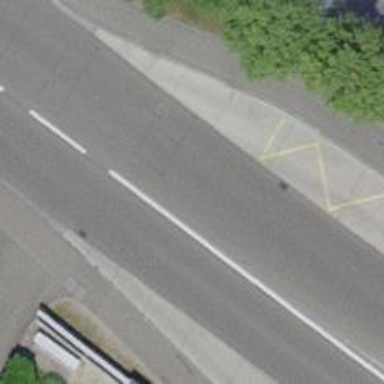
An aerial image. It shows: Bus stop with designated stop position for public transport.